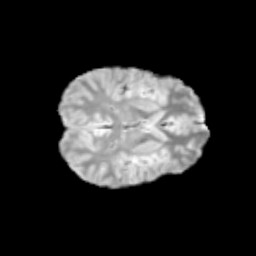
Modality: T2w
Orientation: axial
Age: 13
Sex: male
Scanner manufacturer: siemens
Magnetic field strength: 3 T
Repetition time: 3.8 s
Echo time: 0.07 s